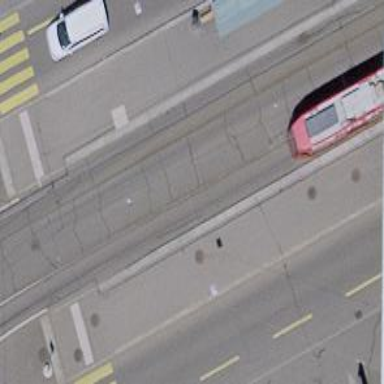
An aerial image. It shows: Tram stop for public transport.